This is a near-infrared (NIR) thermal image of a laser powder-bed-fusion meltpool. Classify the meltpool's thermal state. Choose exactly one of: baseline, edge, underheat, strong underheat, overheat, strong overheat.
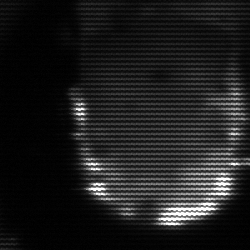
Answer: baseline